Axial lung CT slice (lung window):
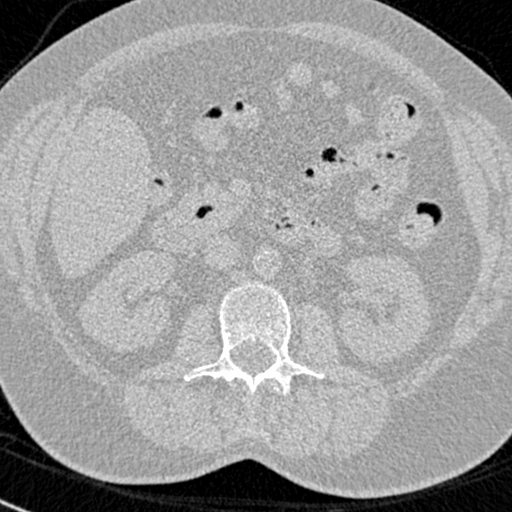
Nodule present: no